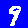
Digit: 9